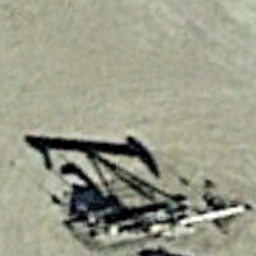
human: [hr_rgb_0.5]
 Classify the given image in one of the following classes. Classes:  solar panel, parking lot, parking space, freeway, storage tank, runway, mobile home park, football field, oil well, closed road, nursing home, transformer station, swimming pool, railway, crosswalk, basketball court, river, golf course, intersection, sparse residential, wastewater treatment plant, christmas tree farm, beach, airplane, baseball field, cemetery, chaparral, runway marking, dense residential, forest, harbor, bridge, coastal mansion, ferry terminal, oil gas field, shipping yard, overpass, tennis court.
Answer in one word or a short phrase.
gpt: oil well